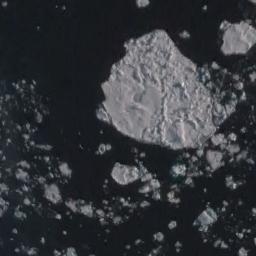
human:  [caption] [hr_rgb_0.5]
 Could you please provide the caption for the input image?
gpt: A large piece of sea ice and a lot of small pieces of sea ice float in the deep blue sea .

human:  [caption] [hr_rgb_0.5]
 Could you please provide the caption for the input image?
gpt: A large piece of ice and many small pieces of ice scattered on the deep blue sea .

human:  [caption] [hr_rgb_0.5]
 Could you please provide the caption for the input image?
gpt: There are sea ice of different shapes and sizes .

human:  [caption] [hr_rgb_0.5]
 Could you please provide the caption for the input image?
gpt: There is a big ice and many small ice on the deep blue sea .

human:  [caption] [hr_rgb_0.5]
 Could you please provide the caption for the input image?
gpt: There are many small pieces of sea ice and a larger one .